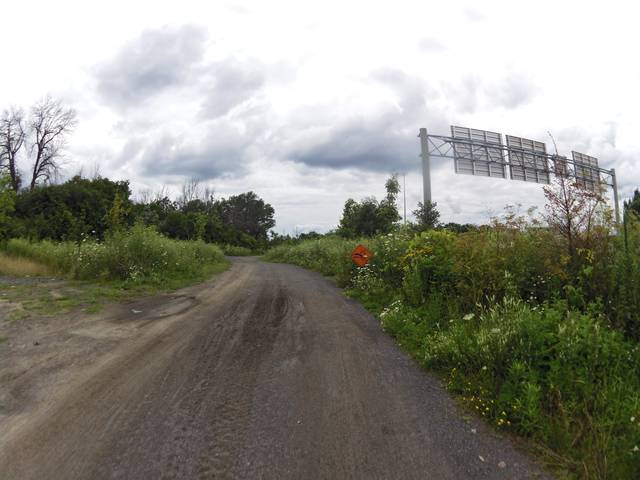
Region: Canada
Coordinates: 45.416, -75.658